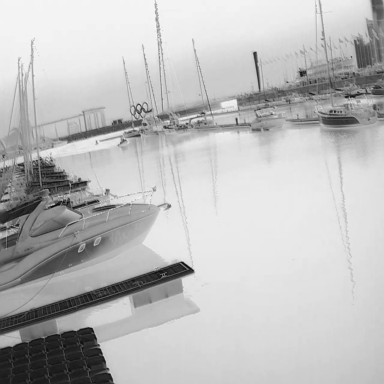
There are ten objects shown in the infrared image, including three canoes, and seven sailboats.